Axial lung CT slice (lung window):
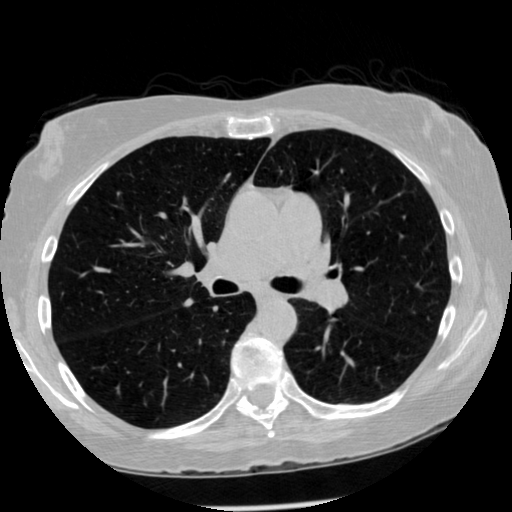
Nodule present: no